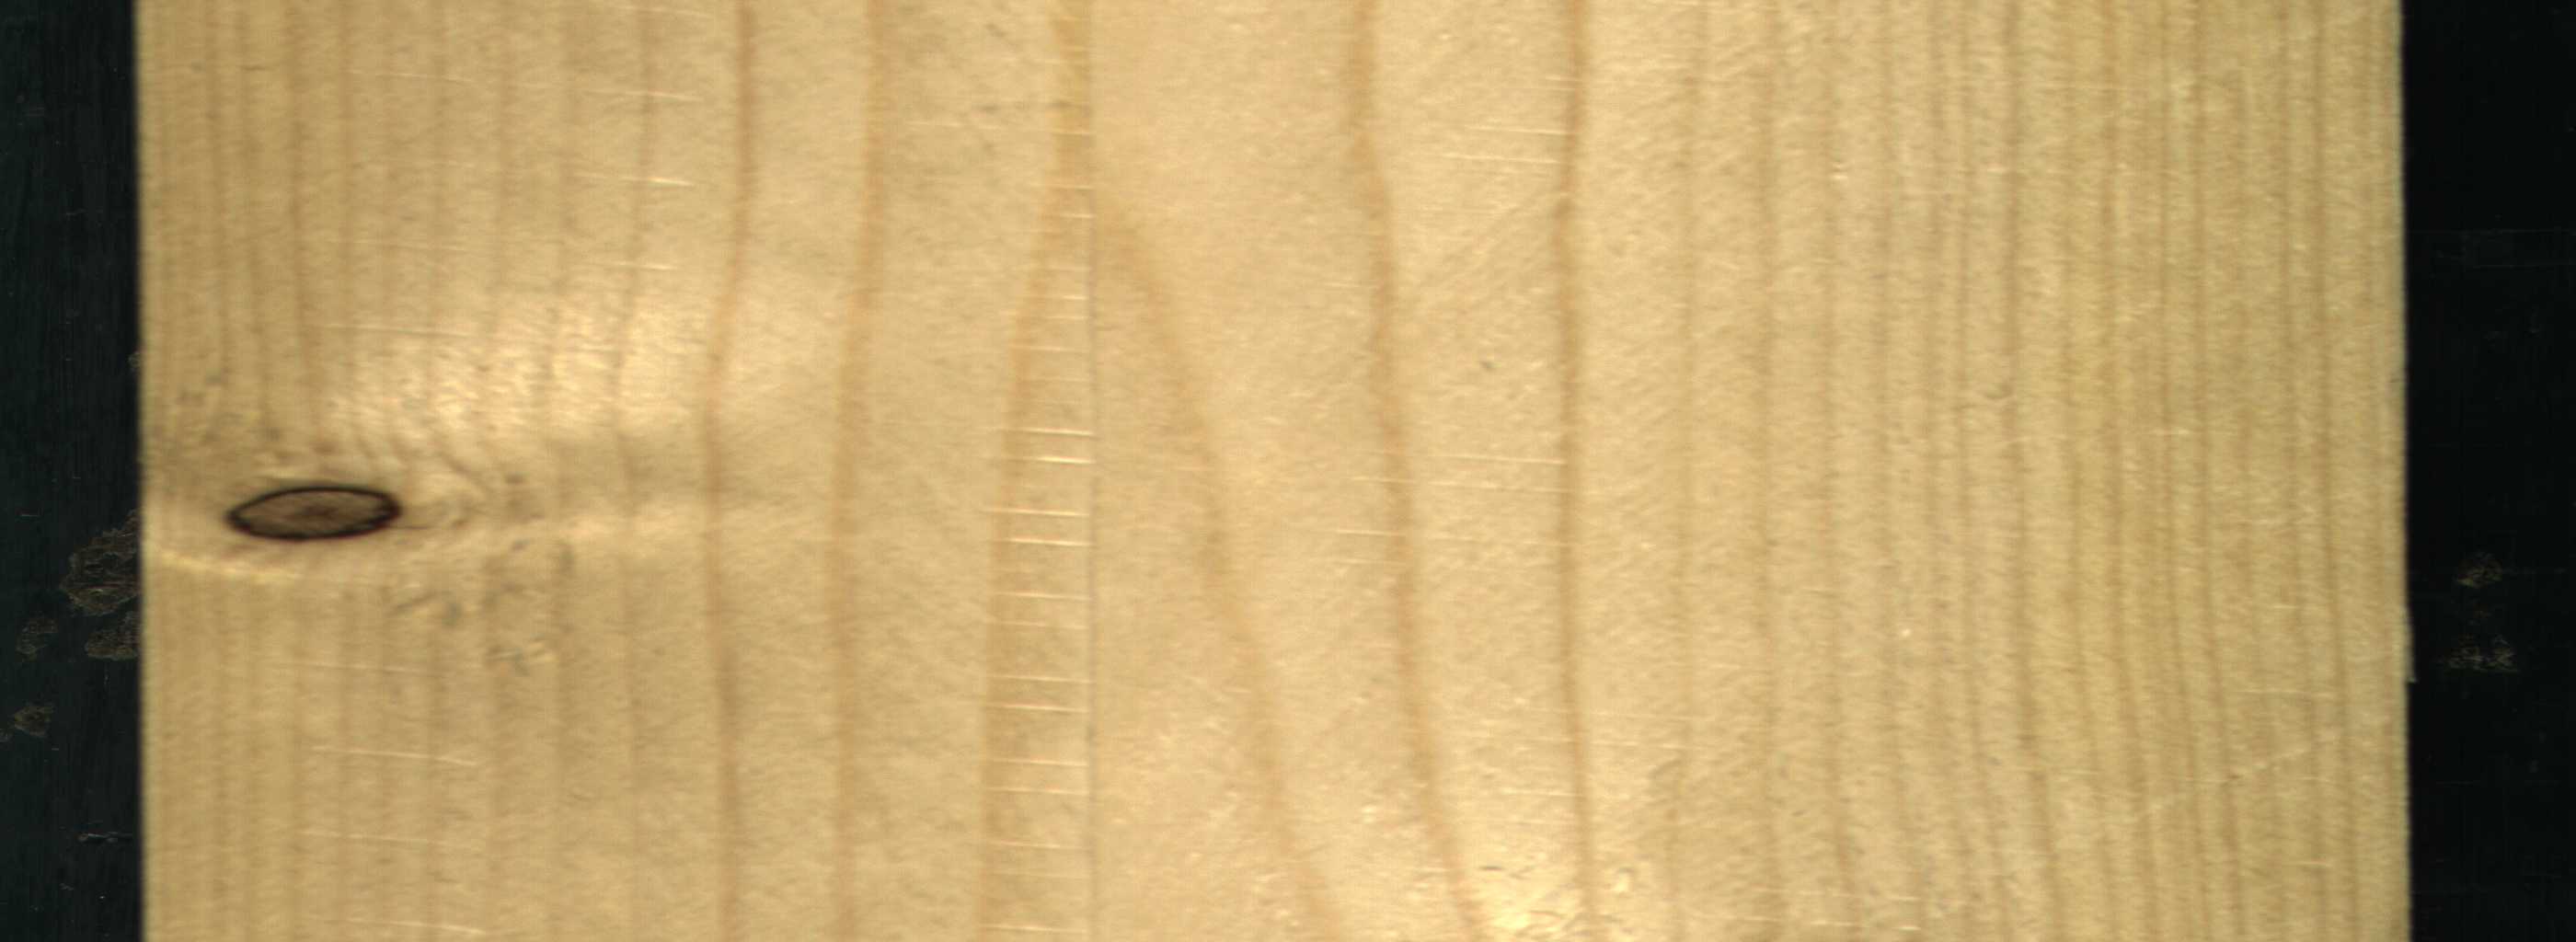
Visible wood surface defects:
Dead_Knot